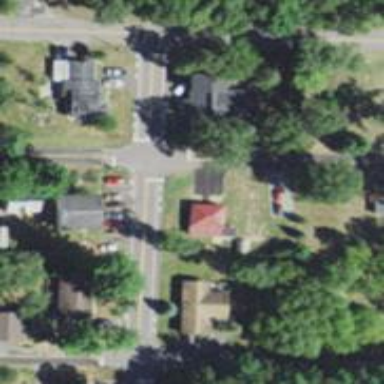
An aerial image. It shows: Stop road.